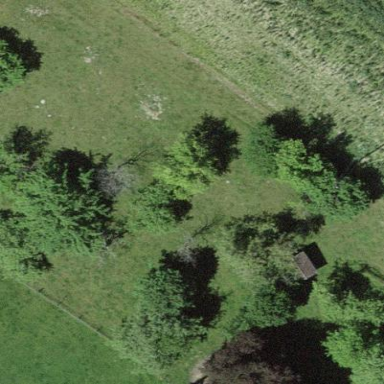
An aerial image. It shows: Orchard.